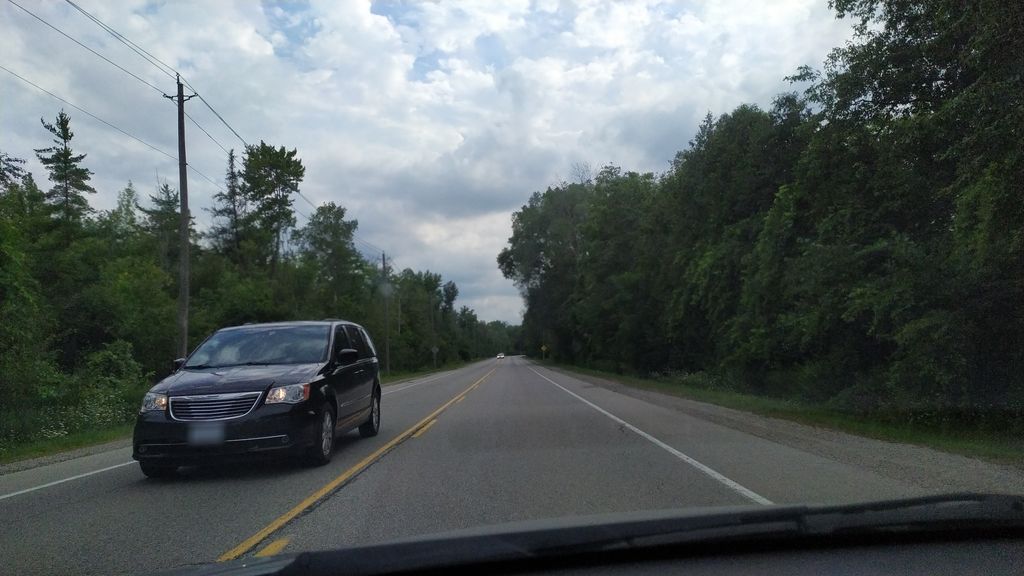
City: kitchener-waterloo